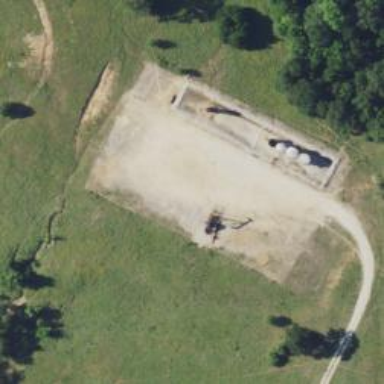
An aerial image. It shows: Petroleum well.